Interaction volume radius: 5 \u00c5
Interaction volume height: 20 \u00c5
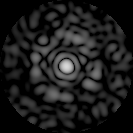
Disorder parameter: 0.8267